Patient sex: M
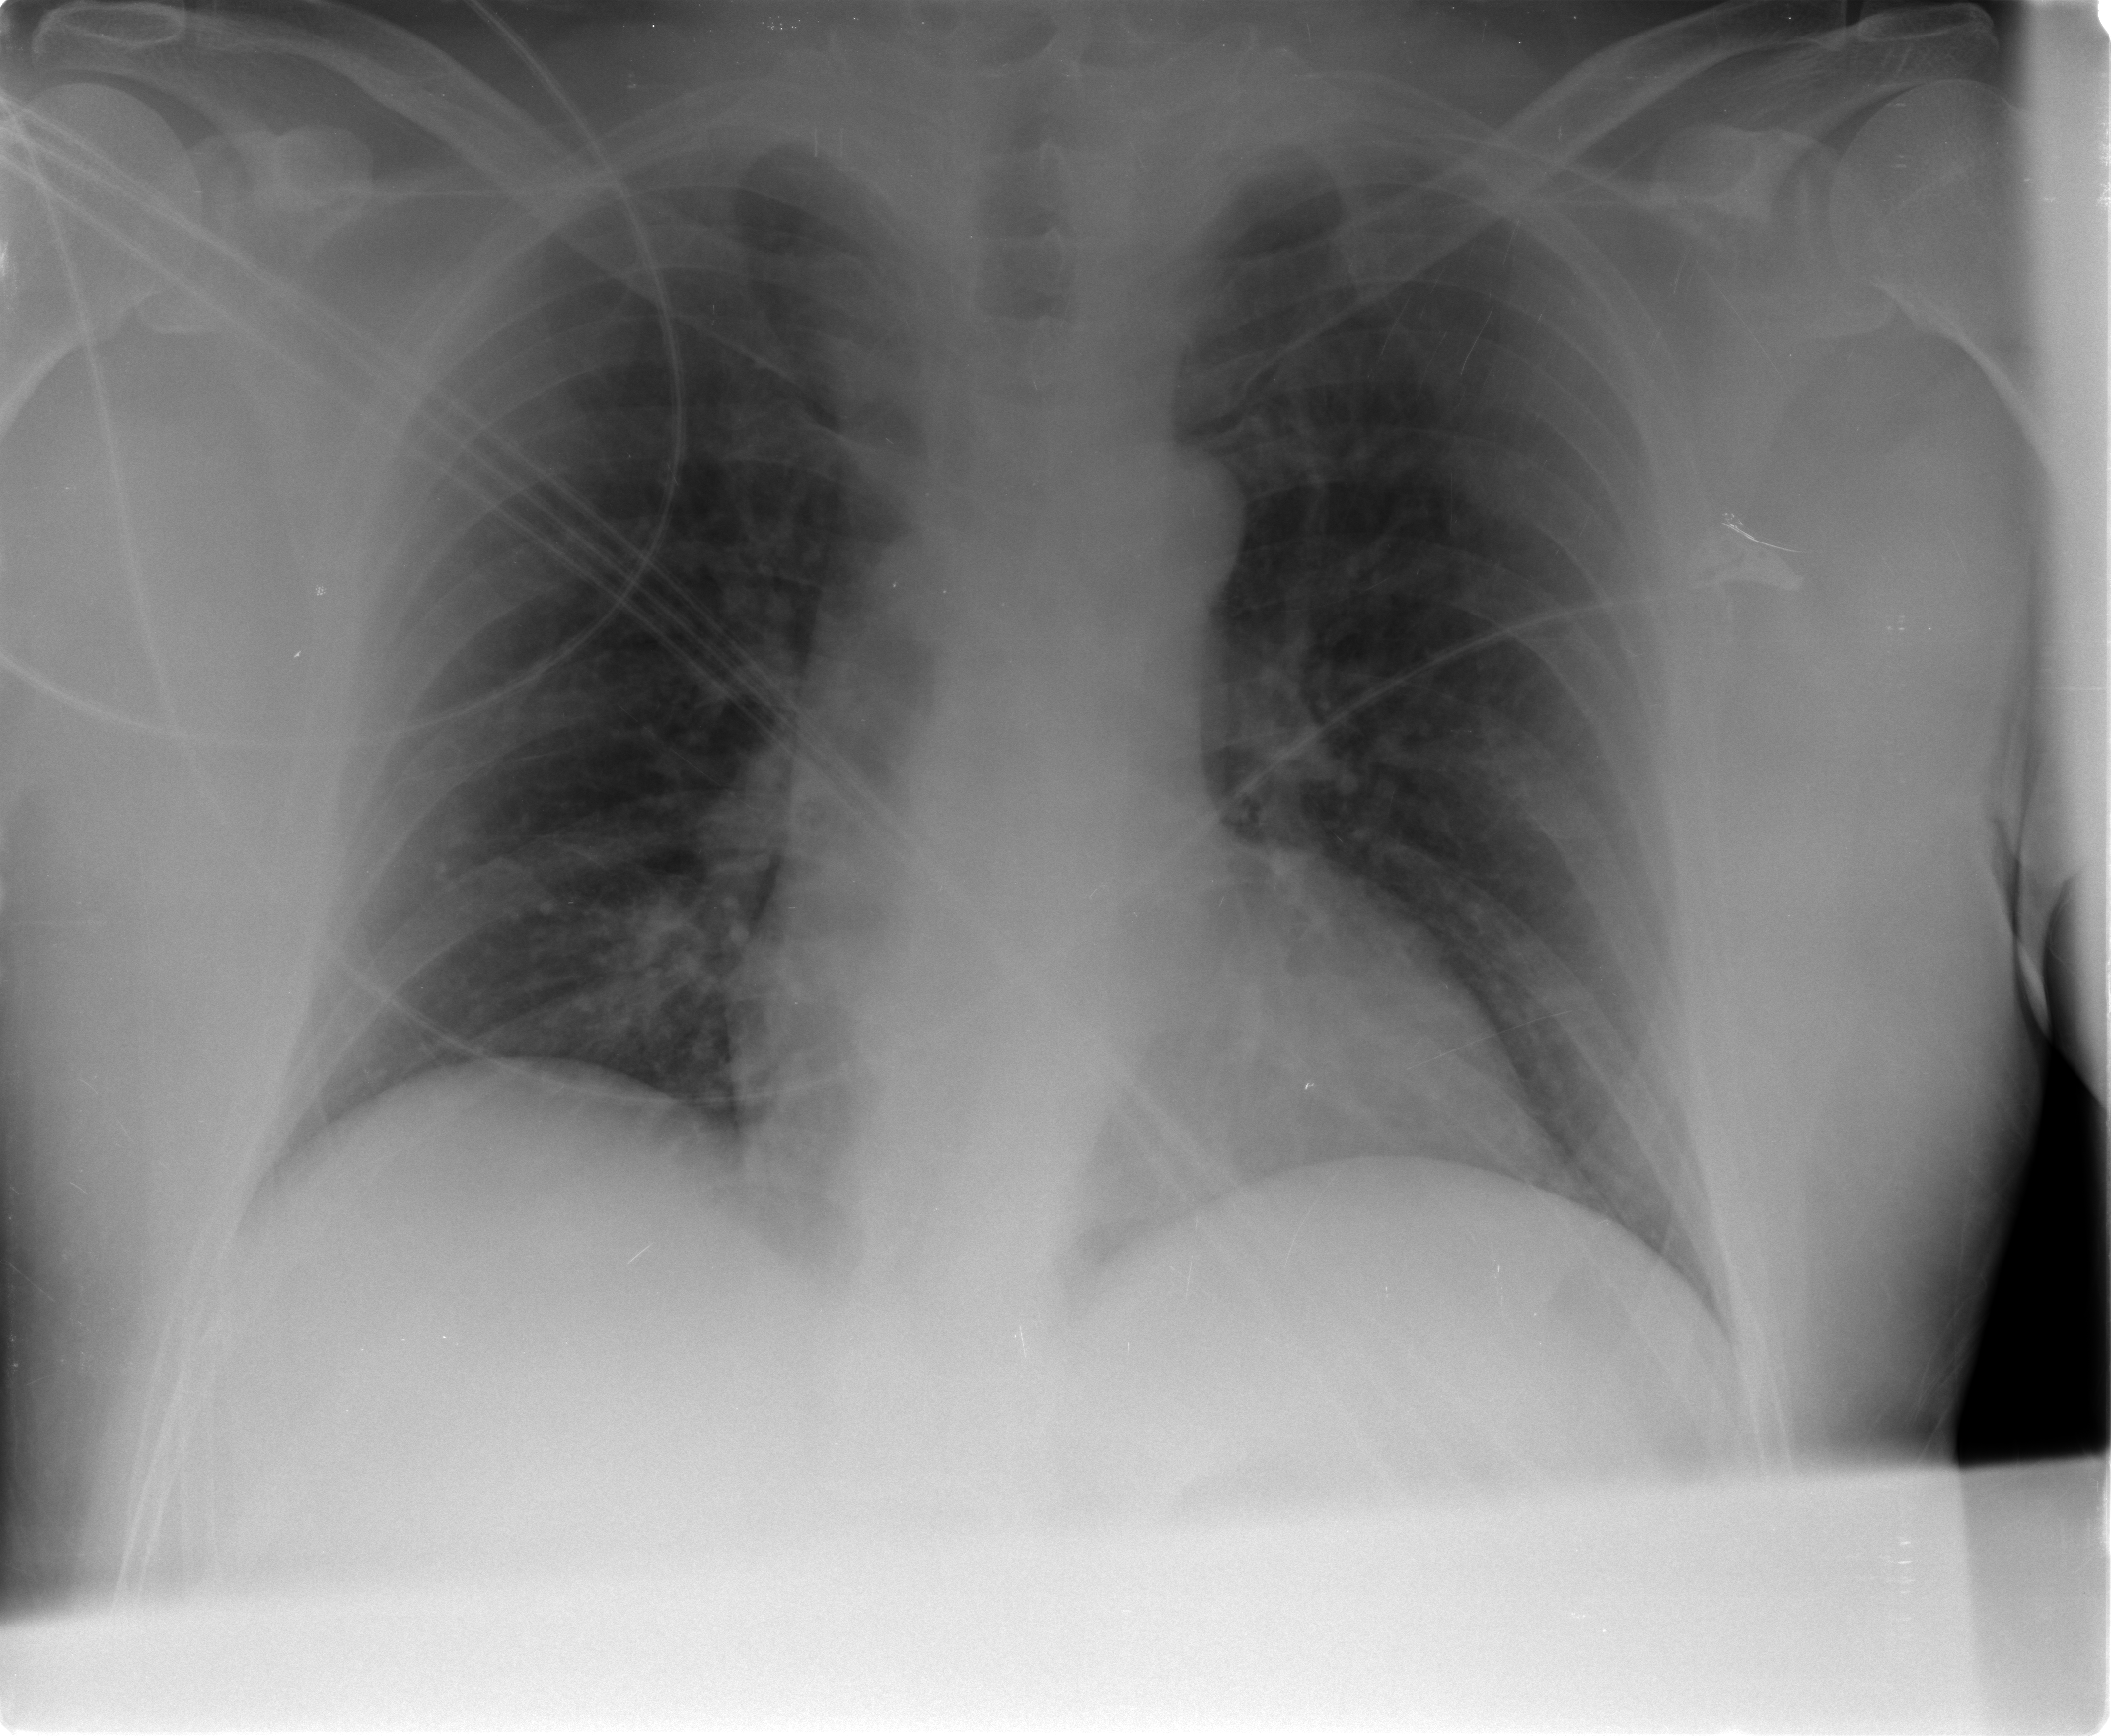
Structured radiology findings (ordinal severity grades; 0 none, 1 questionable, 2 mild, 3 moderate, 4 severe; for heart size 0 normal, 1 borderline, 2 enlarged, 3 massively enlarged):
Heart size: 0
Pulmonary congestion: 2
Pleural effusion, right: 0
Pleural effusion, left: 0
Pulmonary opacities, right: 0
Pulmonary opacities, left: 0
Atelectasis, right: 0
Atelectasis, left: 0